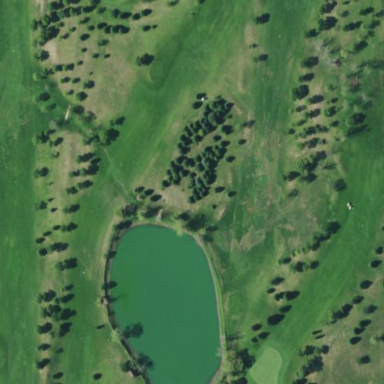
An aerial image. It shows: Scenic view of water hazard on golf course. The natural water feature adds beauty to the landscape.